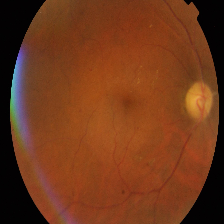
Diabetic retinopathy grade: Proliferative DR